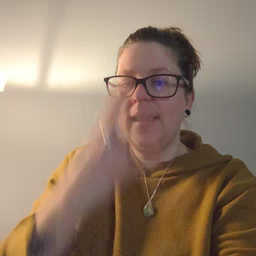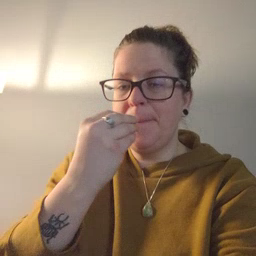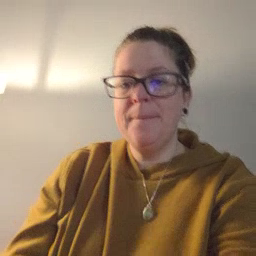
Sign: nap